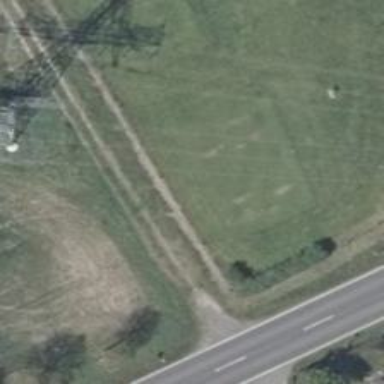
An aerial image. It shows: Golf tee.